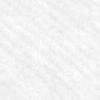
Label: no_change